Question: I have an array which contains some java script objects and I am using ejs for display data but the problem is - that I have to filter that data in the bases of 'req.params.id' and want to next 2 data objects..! after filtering data -- please help
my code is -
'''
app.get("/:id", (req, res) => {
const requestParams = _.lowerCase(req.params.id);
let obj = blogData.find((o) => o.heading >= "Yoga-During-COVID");
console.log(obj);
blogData.forEach(function (post) {
const storedTitel = _.lowerCase(post.heading);
if (storedTitel === requestParams) {
res.render("blogfullDetail", {
date: post.date,
heading: post.heading,
subheading: post.subheading,
discription: post.discription,
discription2: post.discription2,
author: post.author,
authorImage: post.authorImage,
mainImg: post.mainImg,
});
}
});
});
'''
data file -

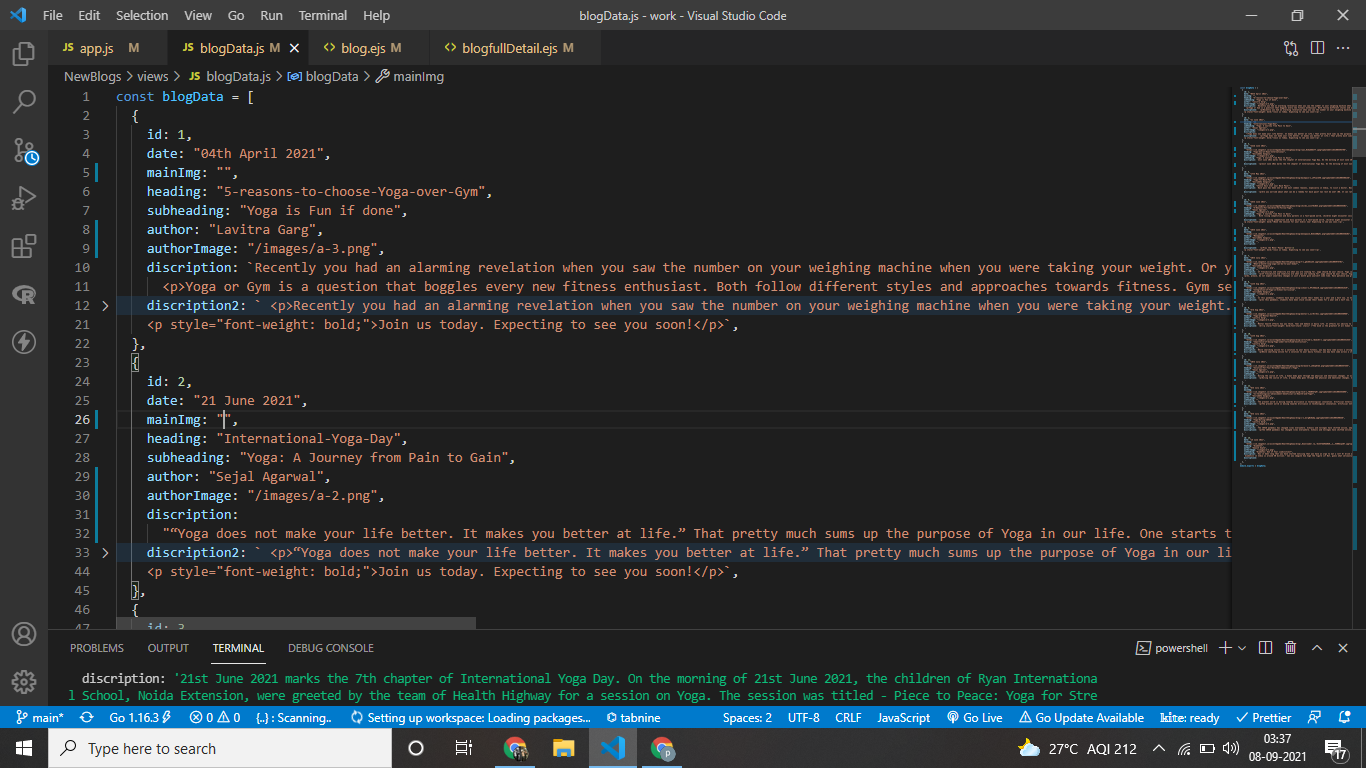
Answer: Use a combination of 'findIndex' and 'slice'. findIndex returns the index of the matching element and slice returns a sub-array from that index to a computed higher index...
'''
let blogData = [{
id: 1,
title: 'yoga is good'
},
{
id: 32,
title: 'yoga helps you stretch'
},
{
id: 12,
title: 'covid yoga is good too'
},
{
id: 41,
title: 'no such thing as too much yoga'
},
{
id: 57,
title: 'is hot yoga too hot'
}
];
// say you need the post about covid...
let targetTitle = 'covid yoga is good too';
let index = blogData.findIndex(p => p.title === targetTitle);
// with the index, answer a slice of the blogs
// starting at that index, ending 3 later
let posts = blogData.slice(index, index + 3);
console.log(posts)
'''